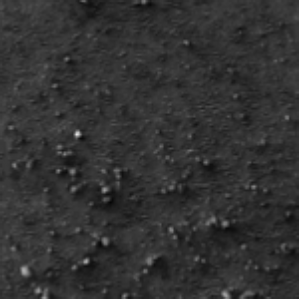
Label: frost